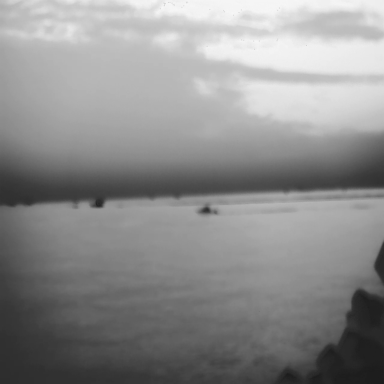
There are four bulk_carriers in the infrared image.